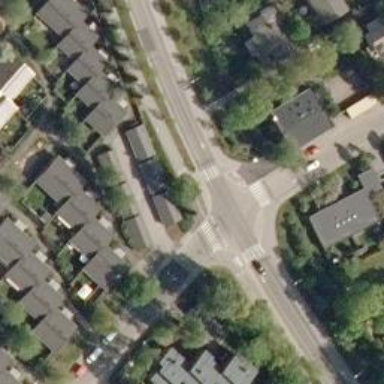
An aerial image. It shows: Uncontrolled crossing on the road.